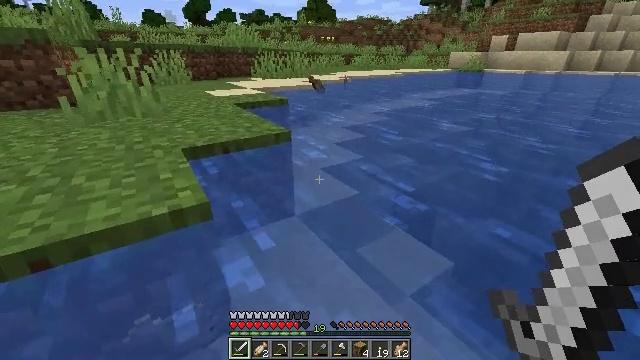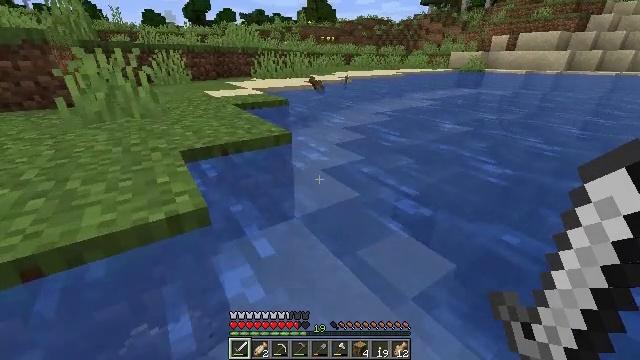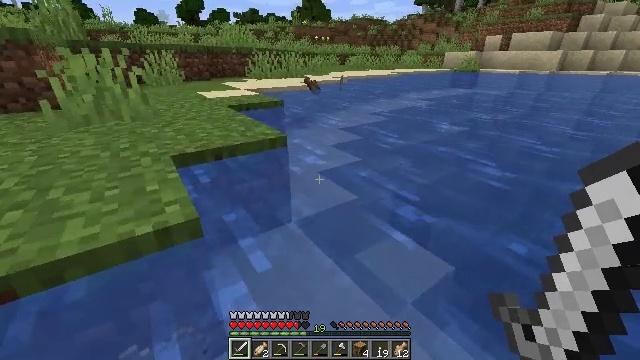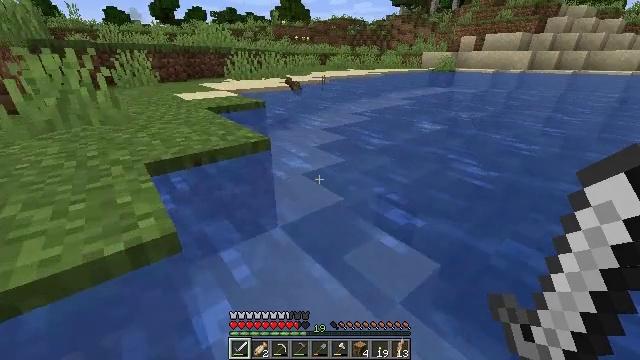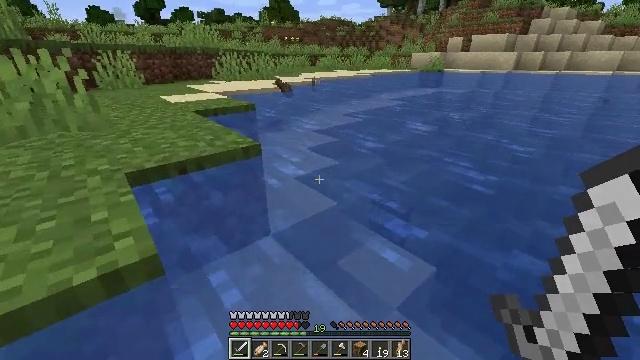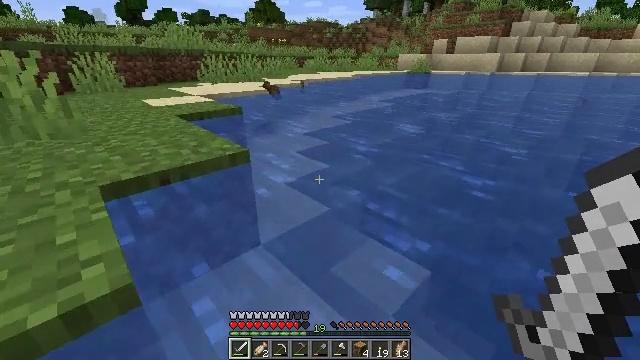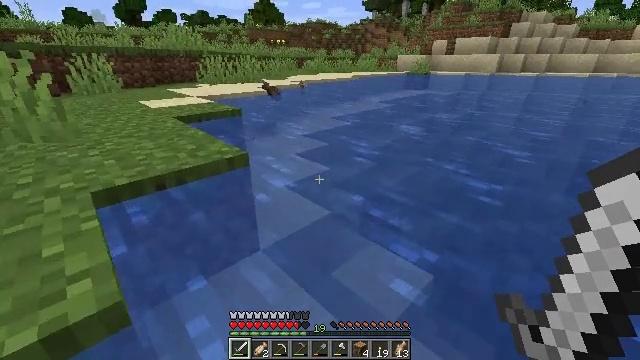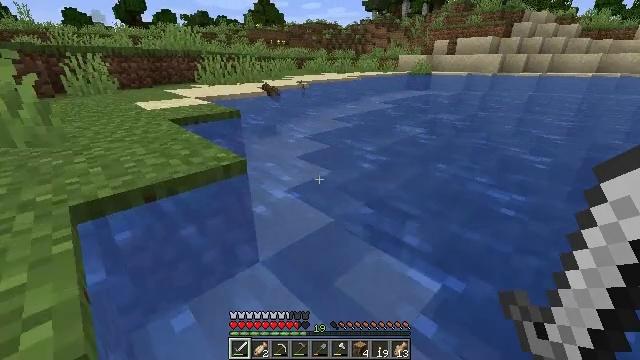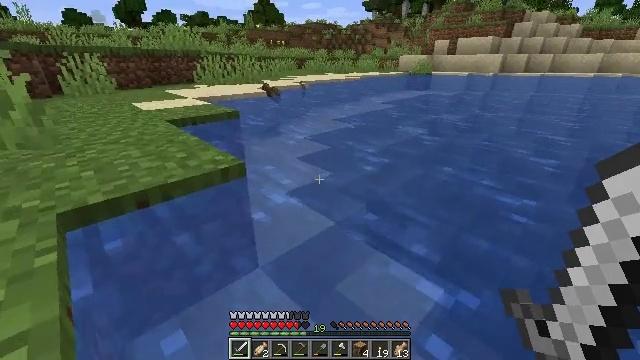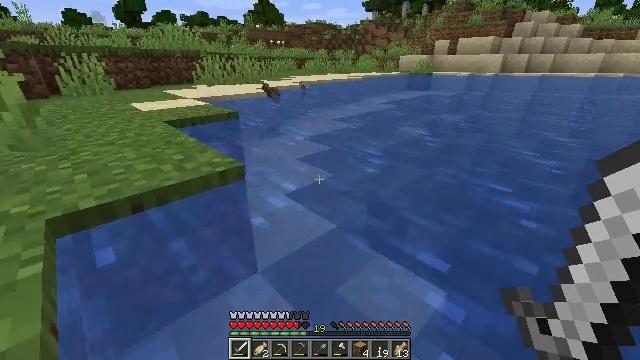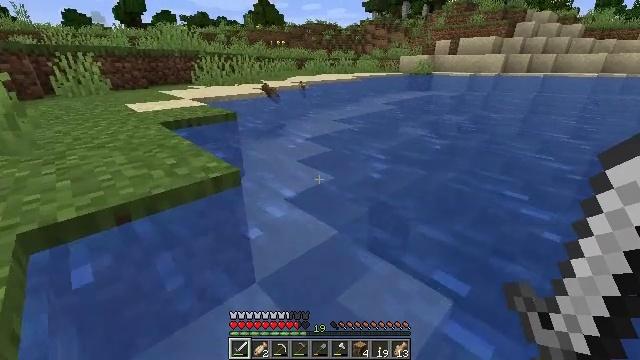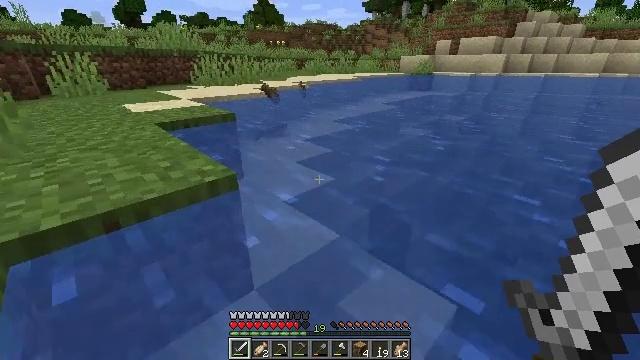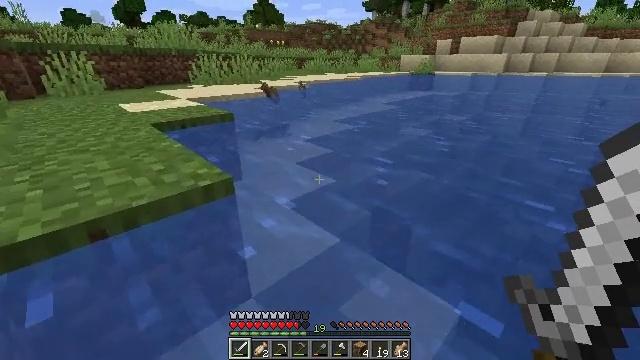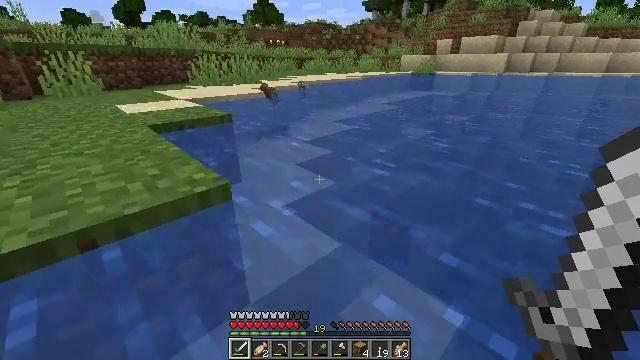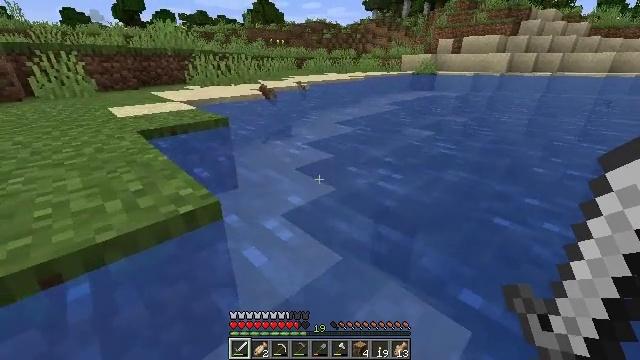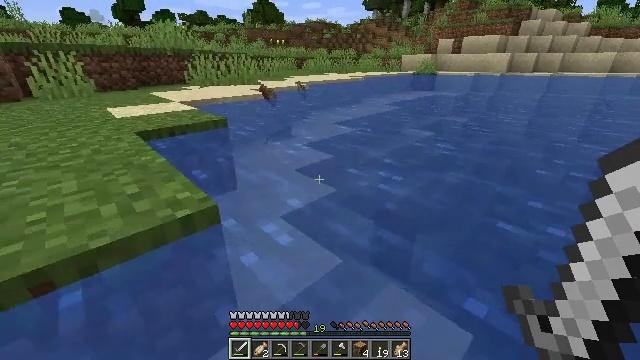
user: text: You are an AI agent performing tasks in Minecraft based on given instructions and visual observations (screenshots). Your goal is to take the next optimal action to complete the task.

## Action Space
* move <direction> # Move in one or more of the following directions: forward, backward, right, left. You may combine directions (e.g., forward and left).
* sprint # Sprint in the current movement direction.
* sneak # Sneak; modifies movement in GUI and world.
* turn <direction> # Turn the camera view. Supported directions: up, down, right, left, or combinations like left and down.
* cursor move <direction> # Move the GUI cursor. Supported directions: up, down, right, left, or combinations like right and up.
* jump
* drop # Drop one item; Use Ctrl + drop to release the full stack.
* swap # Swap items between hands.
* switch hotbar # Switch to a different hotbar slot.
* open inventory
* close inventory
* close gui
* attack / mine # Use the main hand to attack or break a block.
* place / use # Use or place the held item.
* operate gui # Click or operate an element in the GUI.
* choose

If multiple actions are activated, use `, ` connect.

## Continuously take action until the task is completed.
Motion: motion action
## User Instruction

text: Kill the cod.
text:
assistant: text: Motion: move forward
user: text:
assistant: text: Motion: move forward, turn right
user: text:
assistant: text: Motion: move forward, turn right
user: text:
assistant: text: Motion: move forward, turn right
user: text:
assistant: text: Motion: move forward, turn right
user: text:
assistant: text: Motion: move forward
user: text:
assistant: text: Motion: move forward
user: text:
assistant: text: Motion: move forward
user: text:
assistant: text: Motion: move forward
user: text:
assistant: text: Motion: move forward
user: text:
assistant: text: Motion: move forward
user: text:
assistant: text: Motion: move forward
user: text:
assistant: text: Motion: move forward
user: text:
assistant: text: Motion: move forward
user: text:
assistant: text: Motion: move forward
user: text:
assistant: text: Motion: move forward
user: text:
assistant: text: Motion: move forward
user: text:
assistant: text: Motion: move forward
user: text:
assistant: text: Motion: move forward
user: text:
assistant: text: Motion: move forward
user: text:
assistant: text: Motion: move forward
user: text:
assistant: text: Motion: move forward
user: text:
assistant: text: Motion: move forward
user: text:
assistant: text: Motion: move forward, jump
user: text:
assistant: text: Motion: move forward, jump
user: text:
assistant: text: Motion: move forward, jump
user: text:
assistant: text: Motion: move forward, jump
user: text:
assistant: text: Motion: move forward, jump
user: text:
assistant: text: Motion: move forward
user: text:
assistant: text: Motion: move forward